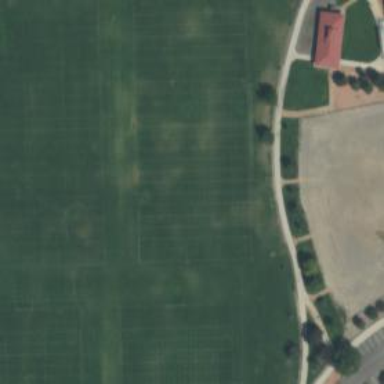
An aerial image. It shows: American football pitch for leisure and sport activities.